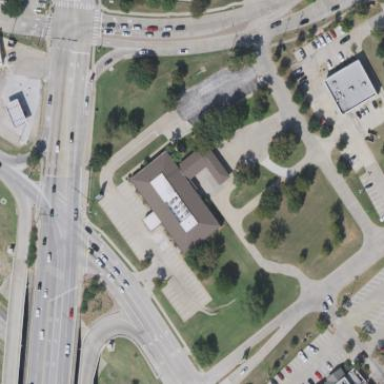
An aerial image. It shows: Bank building.